Aerial crown-view tile of a tropical tree (Barro Colorado Island, Panama), acquired 20250915:
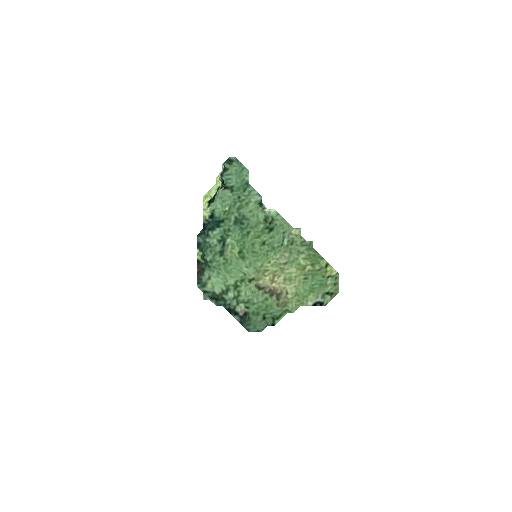
Species: Protium stevensonii
GBIF accepted scientific name: Tetragastris panamensis
Crown area: 20.481 m²